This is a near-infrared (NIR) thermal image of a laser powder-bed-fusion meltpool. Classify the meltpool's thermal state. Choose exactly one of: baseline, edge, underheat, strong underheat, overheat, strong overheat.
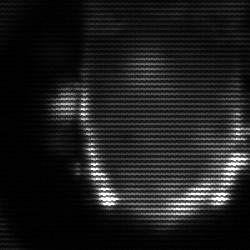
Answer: baseline